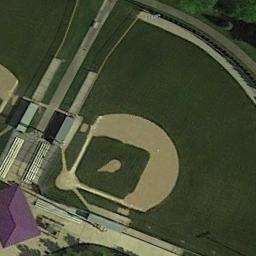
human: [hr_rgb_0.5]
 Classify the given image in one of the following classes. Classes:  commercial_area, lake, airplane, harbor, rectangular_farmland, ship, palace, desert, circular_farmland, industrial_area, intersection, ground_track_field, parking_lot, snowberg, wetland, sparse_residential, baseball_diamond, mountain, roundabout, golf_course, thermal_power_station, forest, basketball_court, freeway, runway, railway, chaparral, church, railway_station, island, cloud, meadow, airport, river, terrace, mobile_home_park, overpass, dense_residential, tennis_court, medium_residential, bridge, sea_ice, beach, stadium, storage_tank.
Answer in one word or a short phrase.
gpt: baseball_diamond